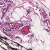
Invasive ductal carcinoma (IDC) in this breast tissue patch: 0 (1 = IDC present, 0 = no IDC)